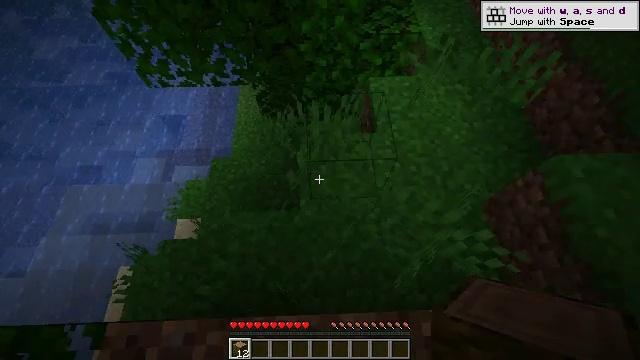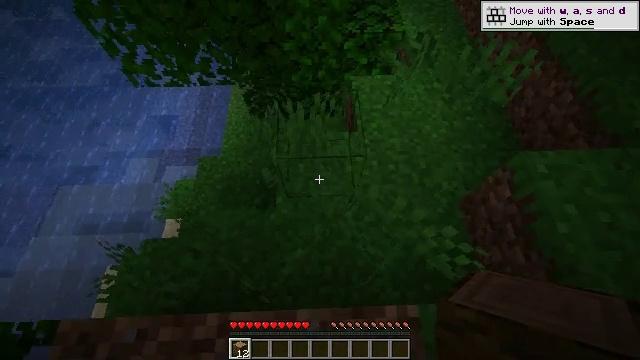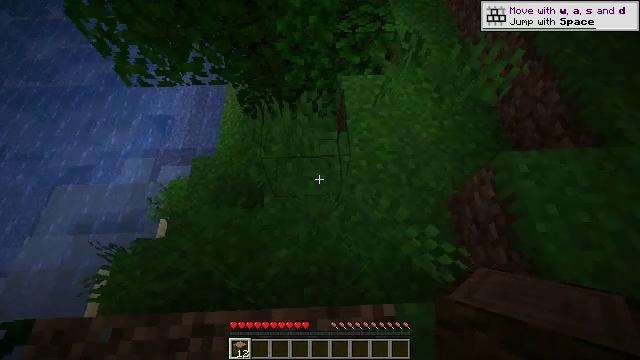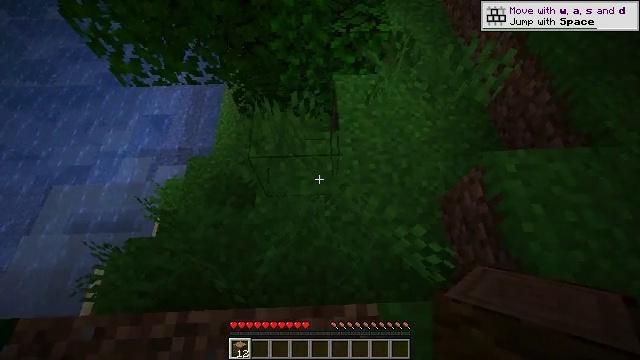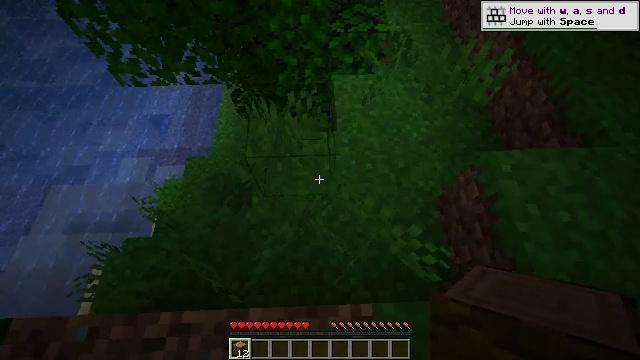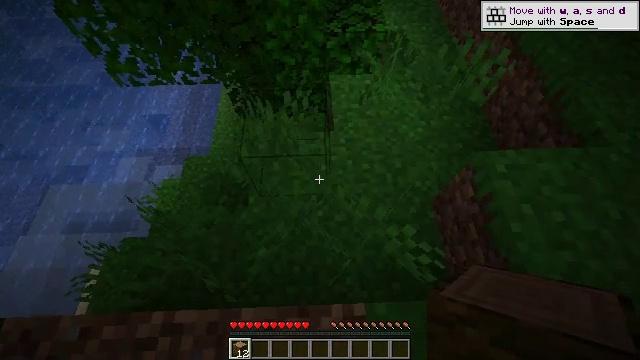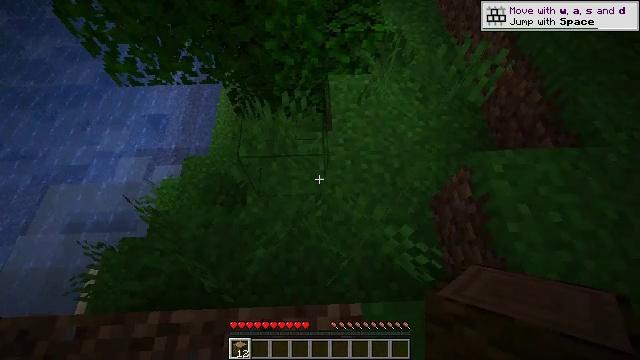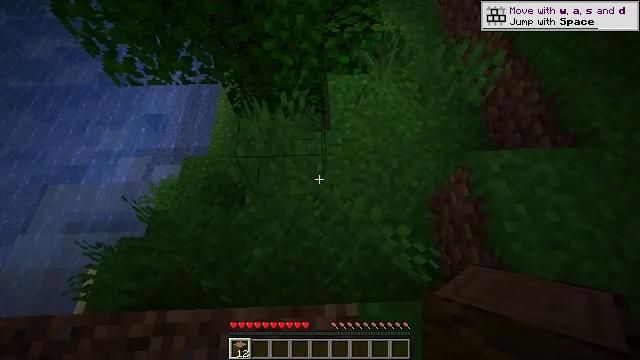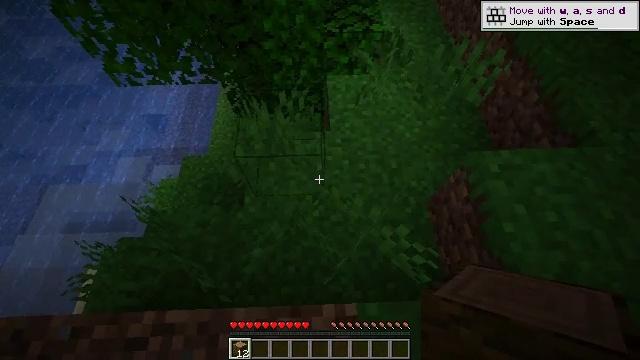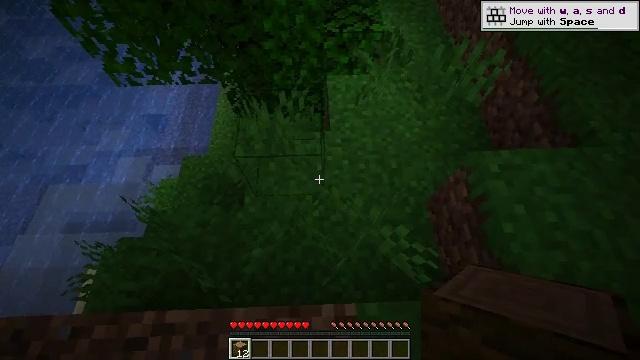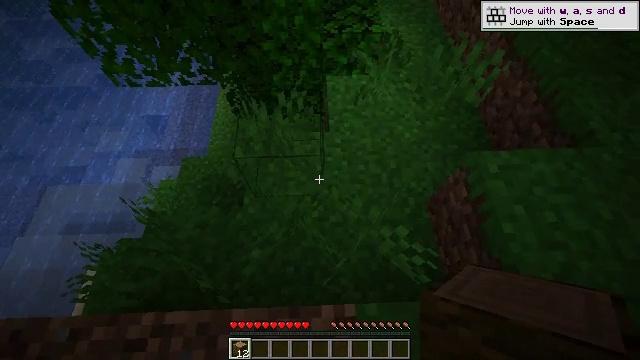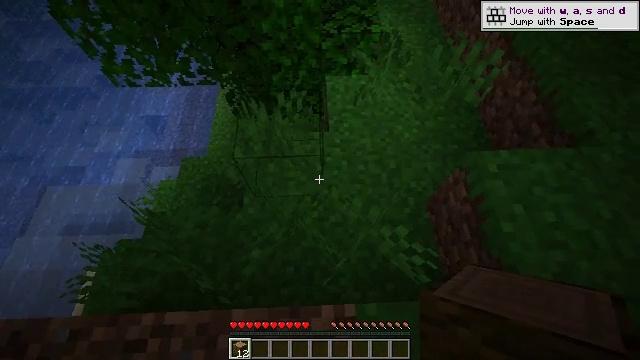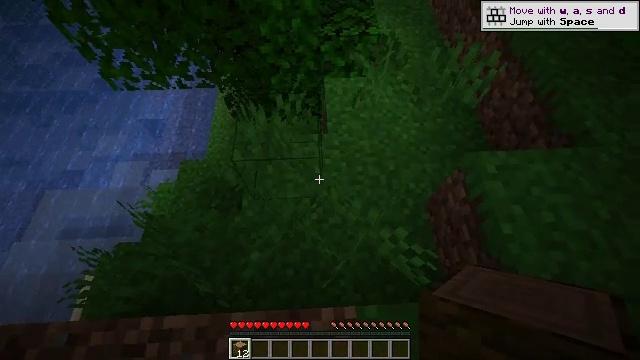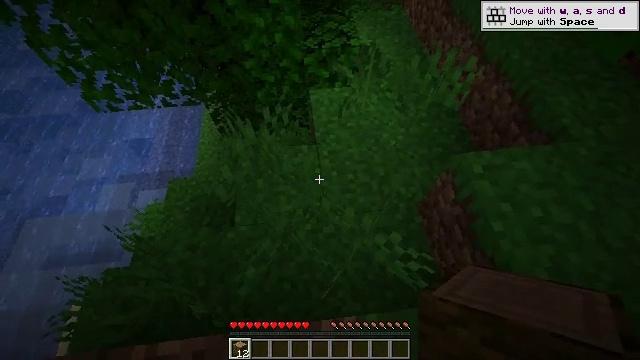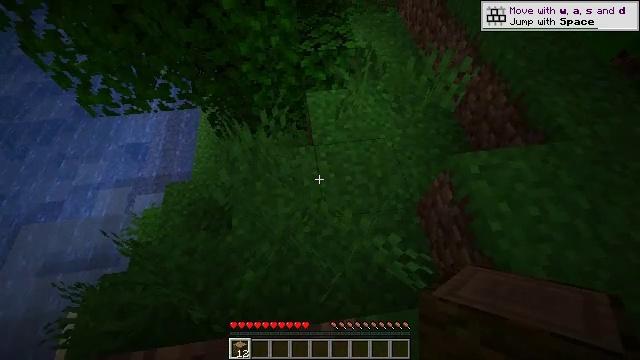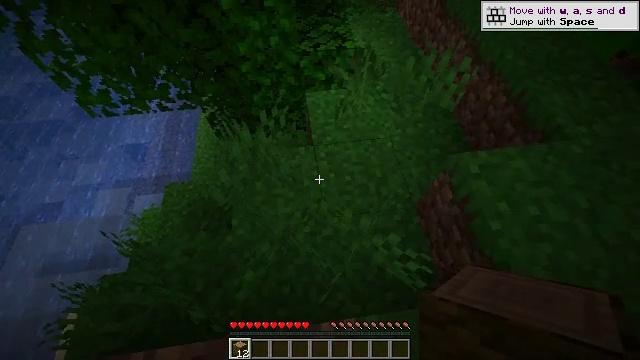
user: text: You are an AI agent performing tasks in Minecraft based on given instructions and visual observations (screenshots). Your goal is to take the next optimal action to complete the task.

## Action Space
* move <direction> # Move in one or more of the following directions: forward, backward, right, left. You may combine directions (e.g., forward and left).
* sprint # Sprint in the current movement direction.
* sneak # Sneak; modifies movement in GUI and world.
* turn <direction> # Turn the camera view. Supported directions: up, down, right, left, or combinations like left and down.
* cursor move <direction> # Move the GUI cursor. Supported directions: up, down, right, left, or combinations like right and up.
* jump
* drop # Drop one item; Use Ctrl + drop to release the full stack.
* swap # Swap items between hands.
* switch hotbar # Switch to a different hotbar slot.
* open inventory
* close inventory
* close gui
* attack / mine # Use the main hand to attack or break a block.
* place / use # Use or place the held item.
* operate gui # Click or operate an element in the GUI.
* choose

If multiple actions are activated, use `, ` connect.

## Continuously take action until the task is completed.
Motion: motion action
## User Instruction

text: Chop down a jungle log from the jungle tree.
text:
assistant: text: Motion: move right
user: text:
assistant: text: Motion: no_op
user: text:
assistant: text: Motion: no_op
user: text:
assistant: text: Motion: no_op
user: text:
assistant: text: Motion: no_op
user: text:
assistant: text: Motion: no_op
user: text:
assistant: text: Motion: no_op
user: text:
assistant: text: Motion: no_op
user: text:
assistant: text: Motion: no_op
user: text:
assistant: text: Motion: no_op
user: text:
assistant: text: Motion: no_op
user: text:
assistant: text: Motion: no_op
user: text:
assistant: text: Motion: turn right and up
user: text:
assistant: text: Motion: no_op
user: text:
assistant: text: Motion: no_op
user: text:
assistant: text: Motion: turn right
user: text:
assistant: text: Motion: turn right
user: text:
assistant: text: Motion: turn right
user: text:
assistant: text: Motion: no_op
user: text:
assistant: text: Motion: no_op
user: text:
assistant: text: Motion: turn right
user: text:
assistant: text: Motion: no_op
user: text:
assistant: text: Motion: no_op
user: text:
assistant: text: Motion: no_op
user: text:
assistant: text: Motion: no_op
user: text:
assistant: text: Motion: no_op
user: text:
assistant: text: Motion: no_op
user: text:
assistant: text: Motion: turn down
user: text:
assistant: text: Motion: turn left and down
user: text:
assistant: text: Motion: turn right and down